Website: bh-photo
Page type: address-validator
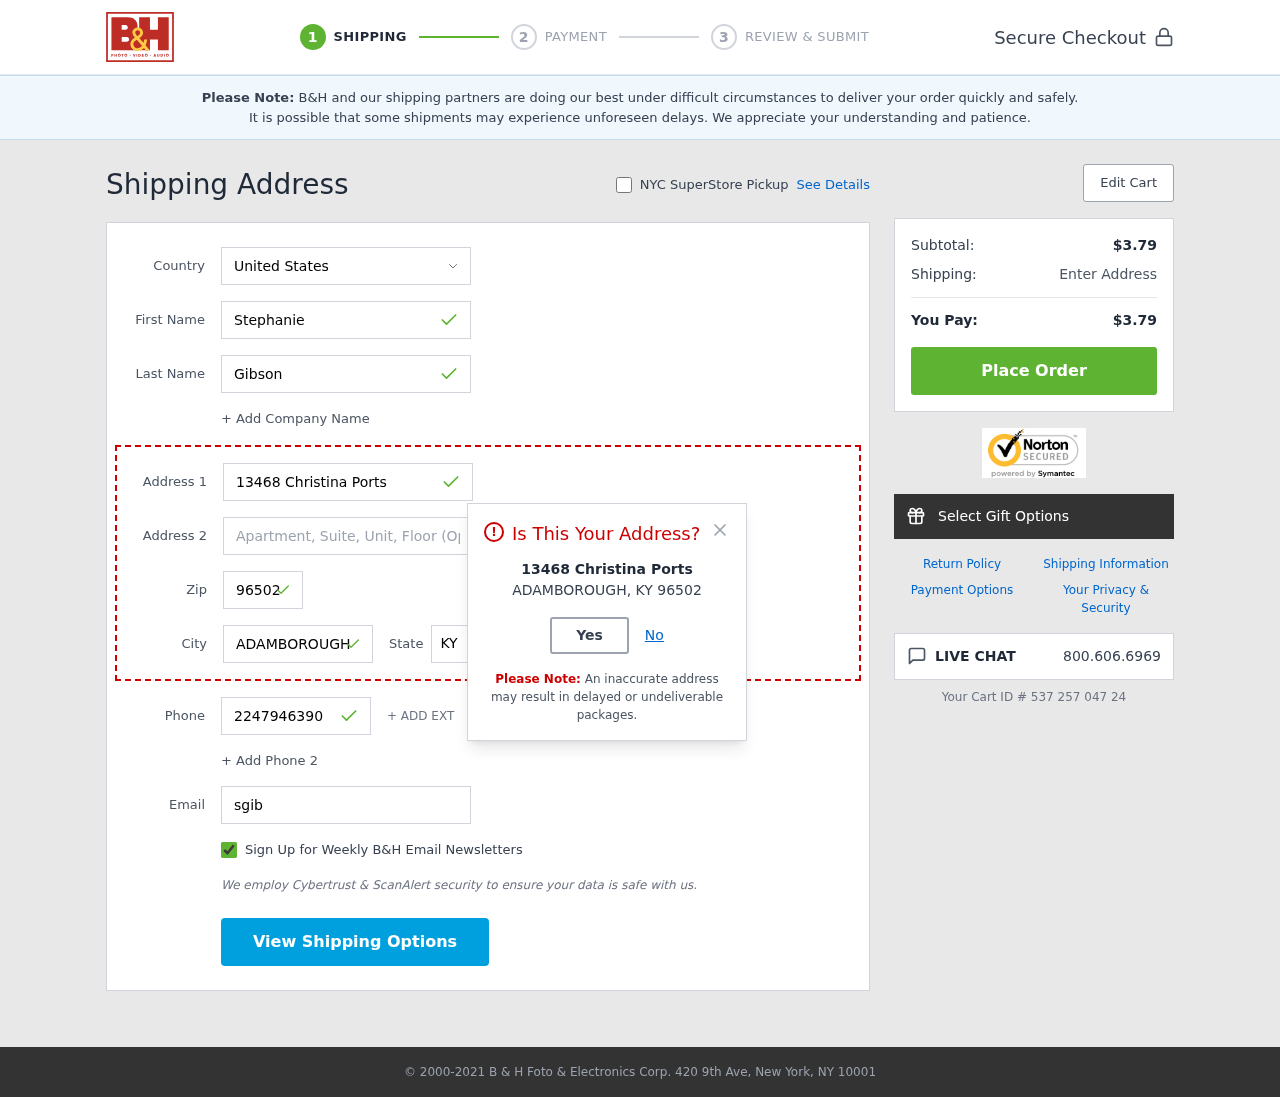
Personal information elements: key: PII_CITY
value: Adamborough
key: PII_COUNTRY
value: United States
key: PII_EMAIL
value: sgibson@yahoo.com
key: PII_FIRSTNAME
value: Stephanie
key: PII_LASTNAME
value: Gibson
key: PII_PHONE
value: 2247946390
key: PII_POSTCODE
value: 96502
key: PII_STATE_ABBR
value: KY
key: PII_STREET
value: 13468 Christina Ports
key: PII_CITY_MODAL
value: ADAMBOROUGH
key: PII_POSTCODE_FULL
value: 96502
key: PII_LOCATION13_POSTCODE_EXT
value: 6502
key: PII_POSTCODE_NUMERIC
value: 96502
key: PII_LOCATION13_POSTCODE_EXT_NUMERIC
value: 6502
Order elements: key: ORDER_SUBTOTAL
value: $3.79
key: ORDER_TOTAL
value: $3.79
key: ORDER_ID
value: Your Cart ID # 537 257 047 24